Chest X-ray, PA view. Patient: 19 years old, sex M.
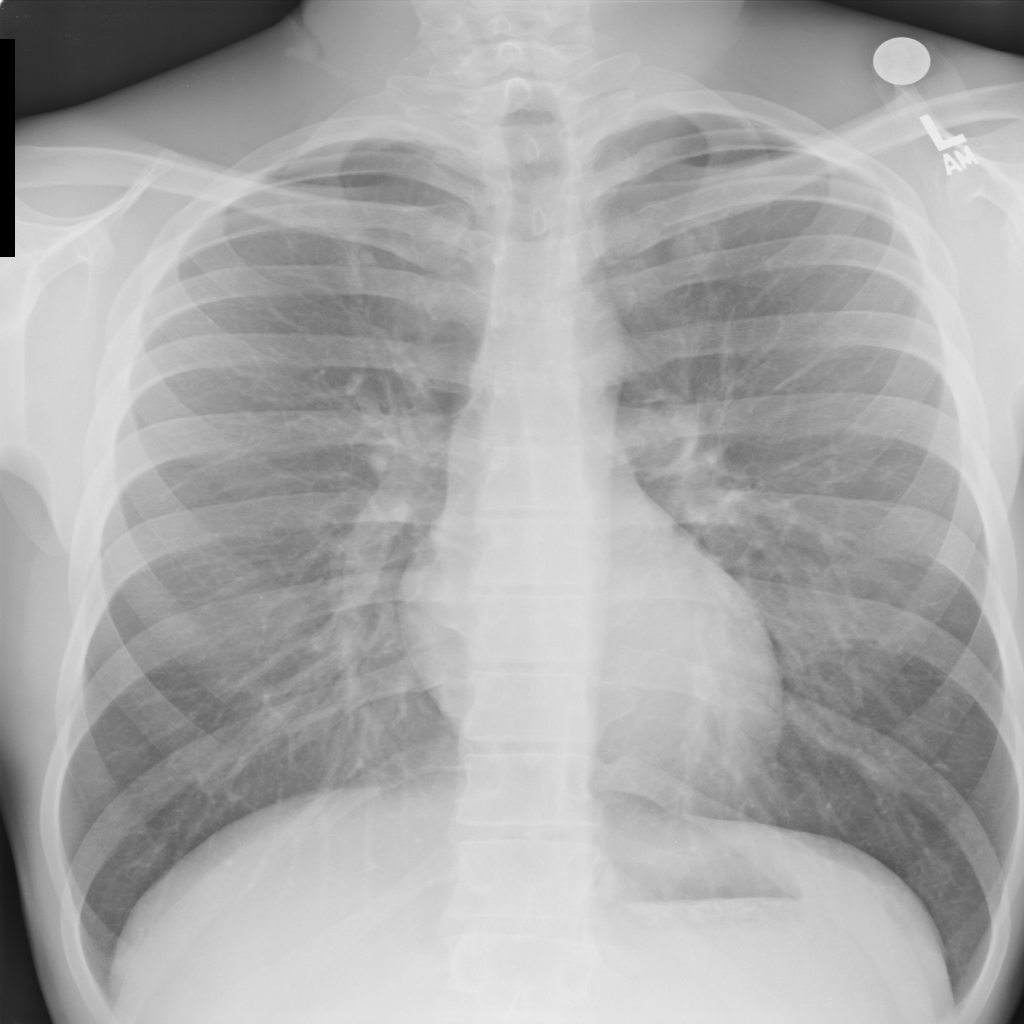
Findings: No Finding